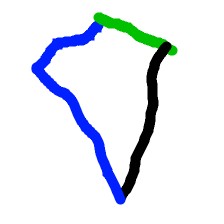
Shape: kite